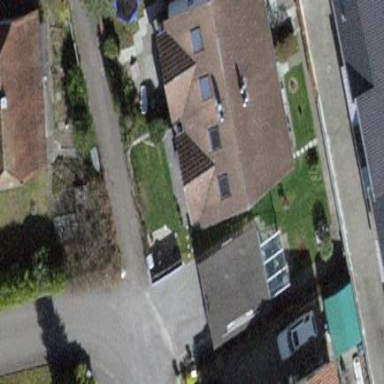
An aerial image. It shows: Building with tiled roof.